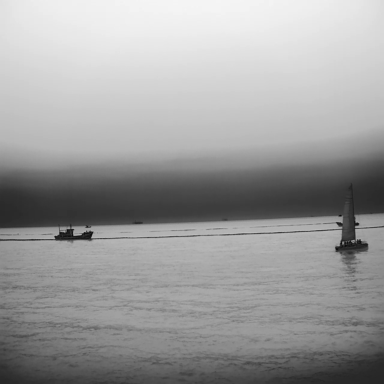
There are four objects shown in the infrared image, including a sailboat, and three bulk_carriers.